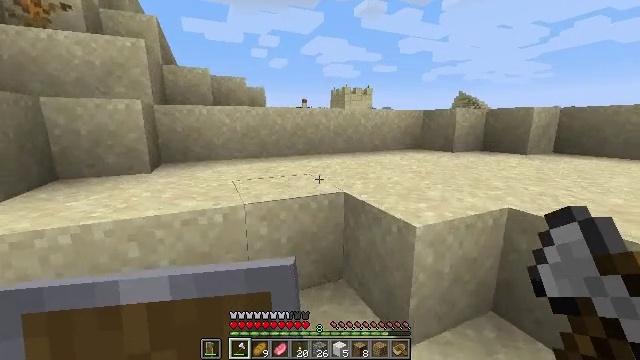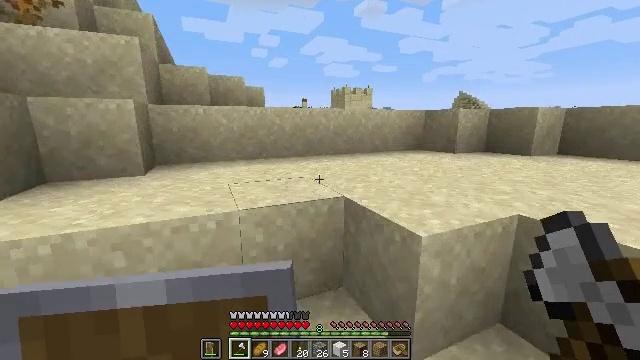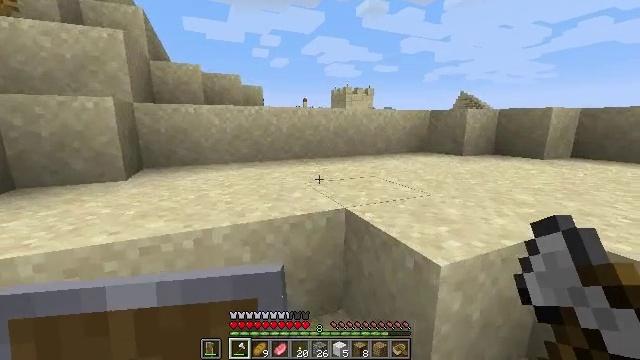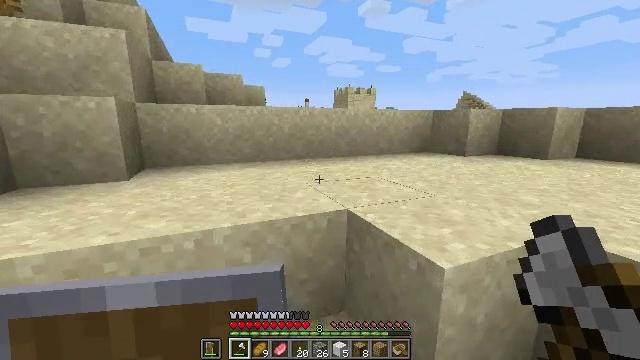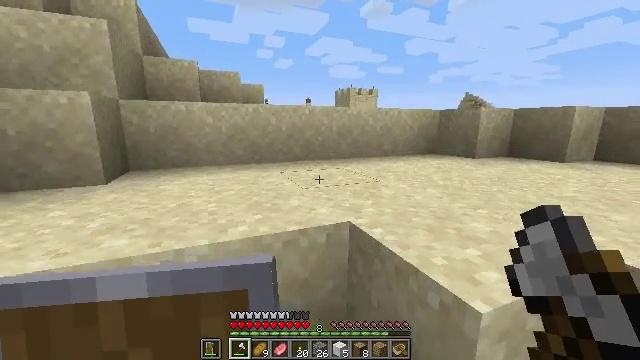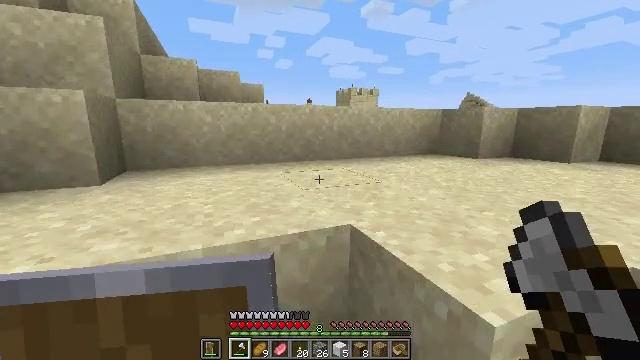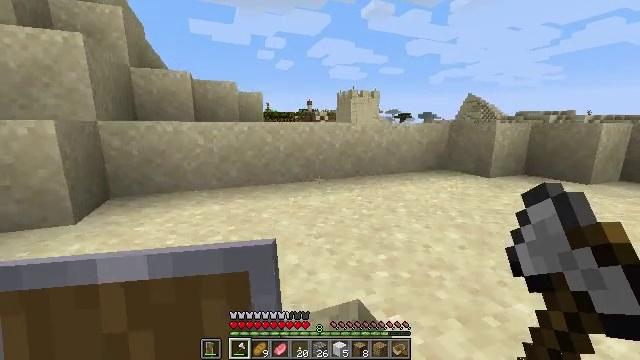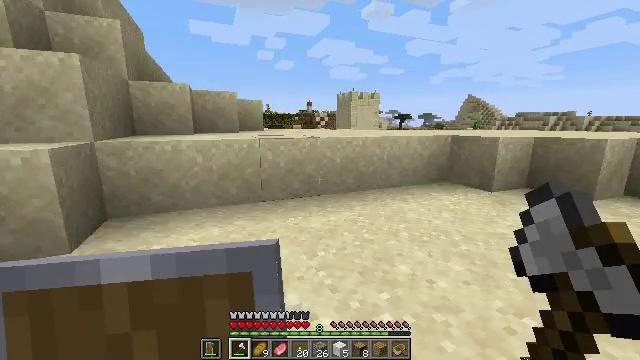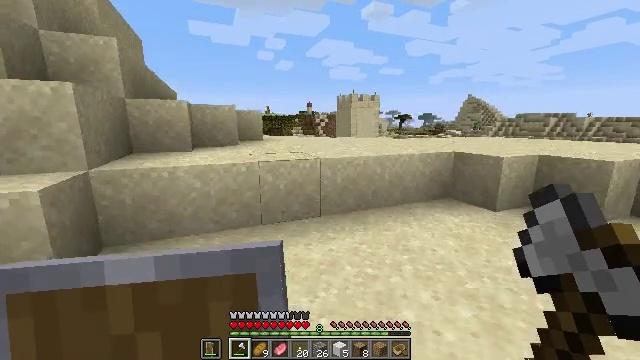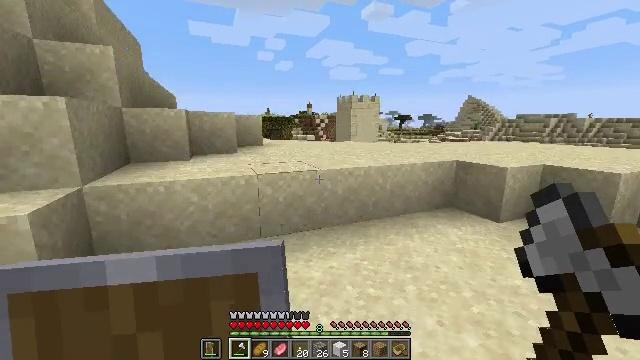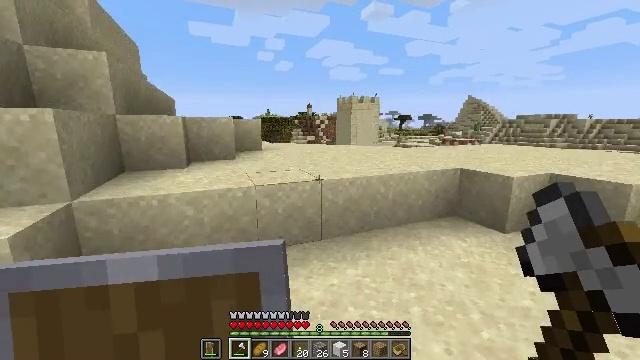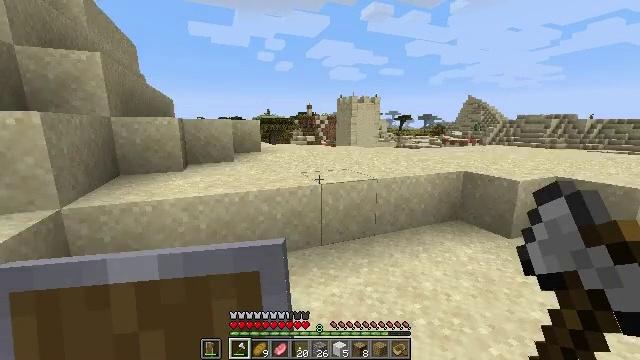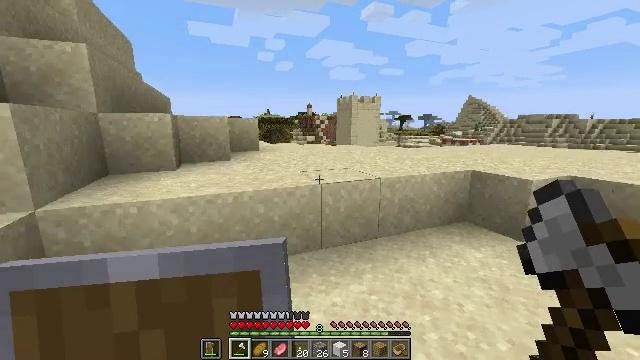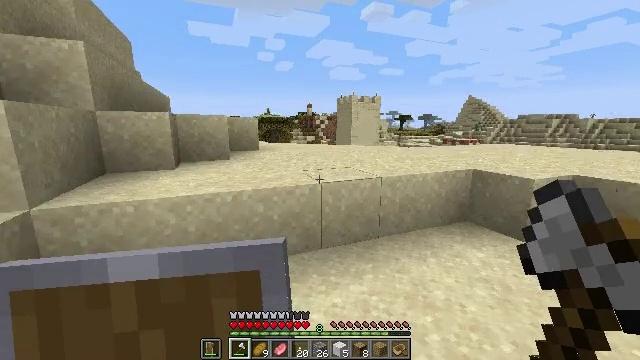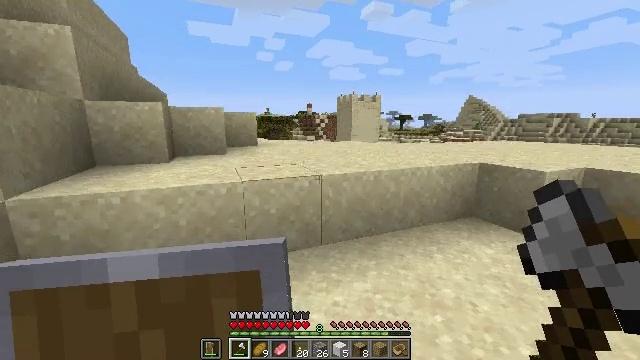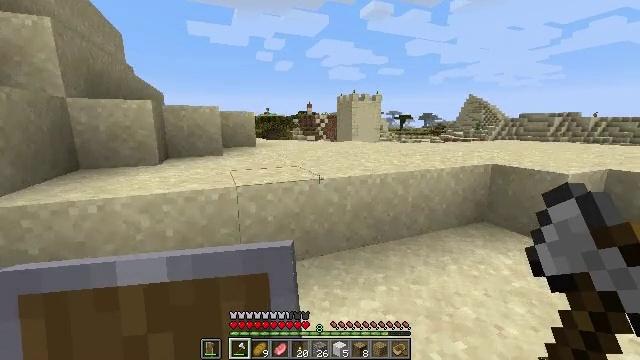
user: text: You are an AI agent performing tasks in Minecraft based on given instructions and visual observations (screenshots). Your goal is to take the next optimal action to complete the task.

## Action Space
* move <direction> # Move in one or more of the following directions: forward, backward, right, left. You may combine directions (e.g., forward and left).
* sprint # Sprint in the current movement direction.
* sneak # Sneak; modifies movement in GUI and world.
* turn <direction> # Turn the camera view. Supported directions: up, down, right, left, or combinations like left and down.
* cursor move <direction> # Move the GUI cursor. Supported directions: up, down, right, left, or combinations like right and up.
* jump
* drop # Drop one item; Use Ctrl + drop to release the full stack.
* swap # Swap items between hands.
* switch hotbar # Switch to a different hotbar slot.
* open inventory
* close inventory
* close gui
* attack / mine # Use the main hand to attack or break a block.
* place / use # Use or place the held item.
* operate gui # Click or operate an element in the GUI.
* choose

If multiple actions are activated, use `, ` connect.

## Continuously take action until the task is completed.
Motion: motion action
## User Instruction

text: Break the dead bush for sticks.
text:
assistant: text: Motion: move forward
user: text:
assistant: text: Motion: move forward
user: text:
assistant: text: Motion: move forward
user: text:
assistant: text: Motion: move forward
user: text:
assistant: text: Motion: move forward
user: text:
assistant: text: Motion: move forward, jump
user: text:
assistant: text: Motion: move forward, jump
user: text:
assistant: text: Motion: move forward, jump
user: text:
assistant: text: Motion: move forward, jump
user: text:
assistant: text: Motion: move forward, jump
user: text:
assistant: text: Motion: move forward, jump
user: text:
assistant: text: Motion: move forward, jump
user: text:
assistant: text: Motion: move forward, jump
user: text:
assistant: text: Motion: move forward, jump
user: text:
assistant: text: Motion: move forward, jump
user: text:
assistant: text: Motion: move forward, jump
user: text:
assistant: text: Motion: move forward, jump
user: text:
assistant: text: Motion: move forward, jump
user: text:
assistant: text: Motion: move forward, jump
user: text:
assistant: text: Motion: move forward, jump
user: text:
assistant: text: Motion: move forward, jump
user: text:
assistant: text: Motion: move forward, jump
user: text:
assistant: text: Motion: move forward, jump
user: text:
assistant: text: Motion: move forward, jump
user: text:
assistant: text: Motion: move forward, jump
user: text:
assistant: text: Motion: move forward, jump
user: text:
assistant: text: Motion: move forward, jump
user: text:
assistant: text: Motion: move forward, jump
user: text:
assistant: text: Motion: move forward, jump
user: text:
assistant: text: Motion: move forward, jump